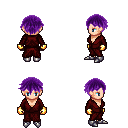
a pixel art fantasy rpg character, female body template, human, light skin, red robe, teal pants, purple short bangs hairstyle, gold gloves, metal boots, four views (front, back, left, right), 2x2 character sprite sheet, small pixel art, hard edges, no anti-aliasing